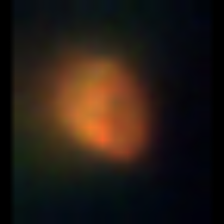
Taxon: NanoPlankton
Group: Other